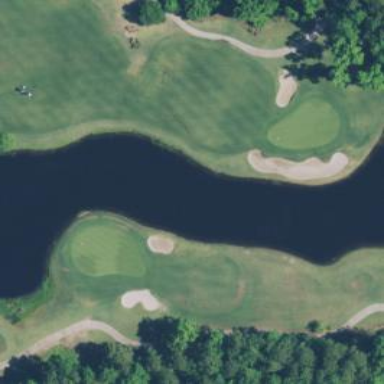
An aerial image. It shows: Water hazard in golf course. The hazard is natural water feature.